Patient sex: M
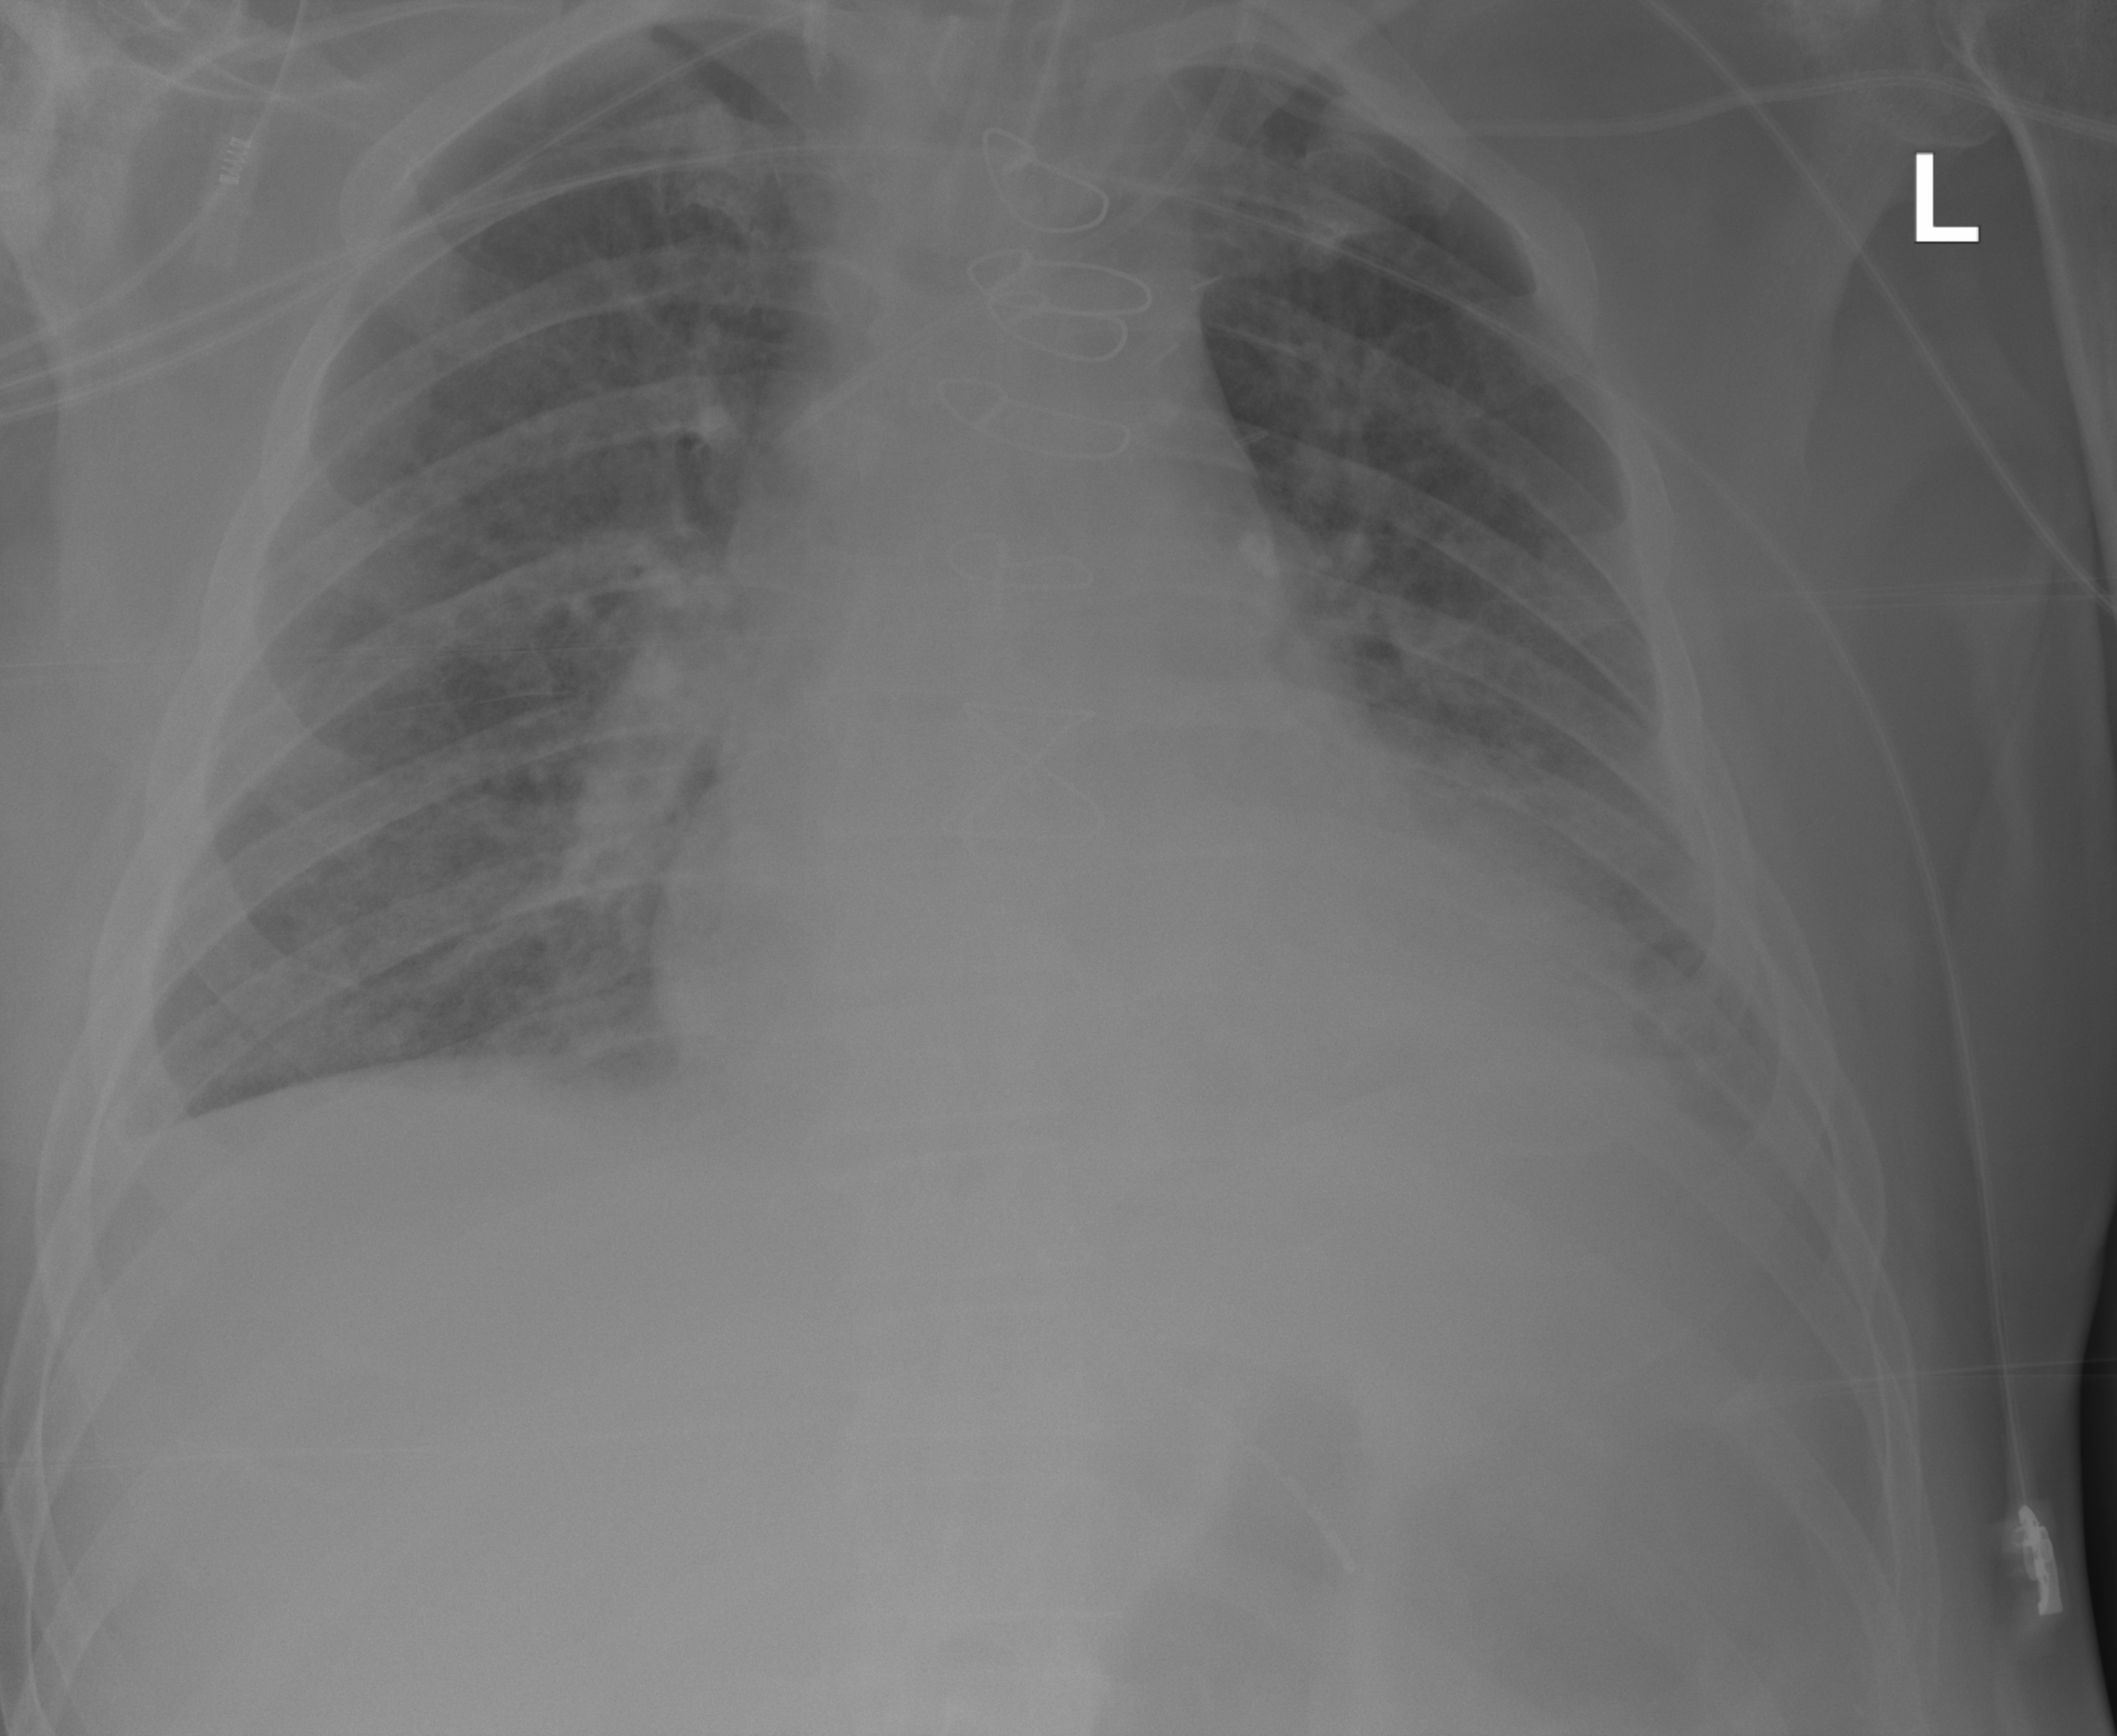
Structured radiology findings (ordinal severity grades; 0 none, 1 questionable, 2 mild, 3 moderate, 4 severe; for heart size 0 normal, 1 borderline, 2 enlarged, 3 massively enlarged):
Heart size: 2
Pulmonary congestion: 2
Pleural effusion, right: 2
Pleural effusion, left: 2
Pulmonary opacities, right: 3
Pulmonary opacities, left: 3
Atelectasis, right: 0
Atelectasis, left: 3